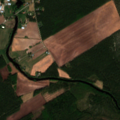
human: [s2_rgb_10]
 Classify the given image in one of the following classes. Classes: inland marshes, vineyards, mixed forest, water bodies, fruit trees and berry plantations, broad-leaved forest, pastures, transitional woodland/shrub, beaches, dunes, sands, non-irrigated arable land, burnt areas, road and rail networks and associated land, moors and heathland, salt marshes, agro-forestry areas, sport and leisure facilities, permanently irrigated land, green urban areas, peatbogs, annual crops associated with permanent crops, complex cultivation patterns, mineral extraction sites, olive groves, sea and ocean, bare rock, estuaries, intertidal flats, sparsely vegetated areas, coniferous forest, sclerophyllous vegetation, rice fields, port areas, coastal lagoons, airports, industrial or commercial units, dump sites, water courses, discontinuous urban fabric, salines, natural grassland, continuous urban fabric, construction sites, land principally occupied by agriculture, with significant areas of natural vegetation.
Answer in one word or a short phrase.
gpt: non-irrigated arable land, coniferous forest